Question: I'm using CorePlot for my current project and its amazing.
The only problem I came across is the length of the axis and grids.
I'm only using a positiv coordinate system with labels on the left and bottom side.
And my problem is the length of the axis and grids in direction to my labels.
I tried to use:
'''
axisSet.xAxis.orthogonalCoordinateDecimal = CPTDecimalFromString(@"-value");
axisSet.yAxis.orthogonalCoordinateDecimal = CPTDecimalFromString(@"-value");
'''
or
'''
x.labelOffset = value;
y.labelOffset = value;
'''
but this is only setting the distance of my labels different and not affecting the grids length.
In my example the 'y-axis' and there 'grid' overlaps my 'label:@{1,2,3,4,5,6,7,8}'

Did somebody dealed with the same problem? THX for all answer to the right way!
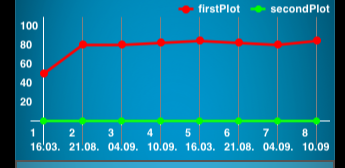
Answer: Use the 'visibleRange' and 'gridLinesRange' to limit the axes and grid lines, respectively. See the "Control Chart" in the example app for sample code.